Aerial crown-view tile of a tropical tree (Barro Colorado Island, Panama), acquired 20240611:
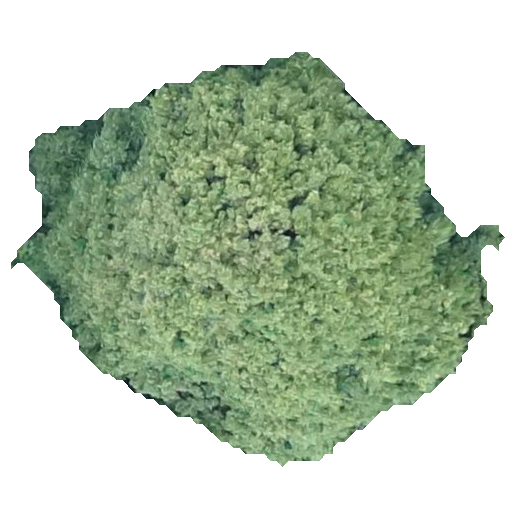
Species: Prioria copaifera
GBIF accepted scientific name: Prioria copaifera
Crown area: 204.372 m²